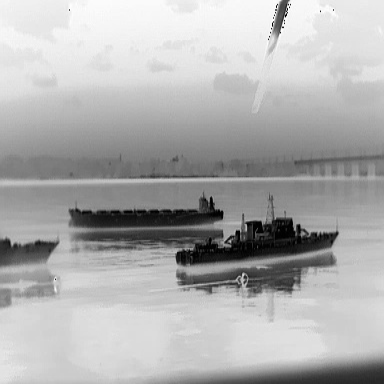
There are three objects shown in the infrared image, including two warships, and a liner.